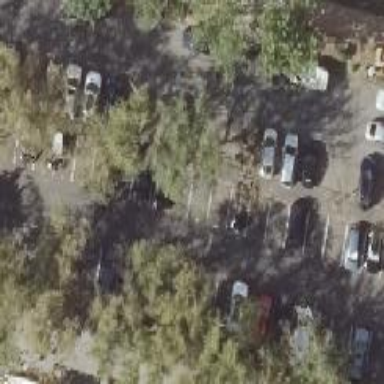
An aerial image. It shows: Street-side parking area.